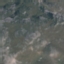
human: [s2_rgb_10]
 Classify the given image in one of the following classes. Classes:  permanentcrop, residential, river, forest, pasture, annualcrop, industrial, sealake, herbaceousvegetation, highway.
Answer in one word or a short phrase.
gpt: HerbaceousVegetation